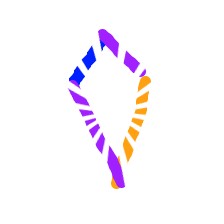
Shape: kite